Question: I have a div, which contains a text input field:
'''
<div id="age" class="fullScreen">
<input type="text" id="age" class="textInput" placeholder="Please enter age..." />
<button type="button" onclick="submitAge()">Submit</button>
</div>
'''
submitAge() looks like this:
'''
function submitAge() {
var ageVal = document.getElementById("age").text;
alert(ageVal);
}
'''
But in Google Chrome and Webkit Nightly I see an alert with the text "undefined" (I can't test in any other browsers because the page contains web-sockets).
The chrome developer tools show this:

I assume that the problem is that the input is not in a form, but I don't want it to be in a form because I will be submitting the data via websockets.
Do I have to put it in a form or is there a better solution?
Thanks.
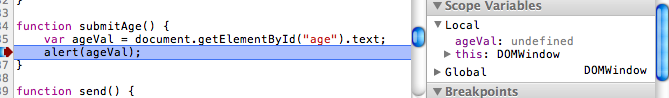
Answer: You have redefined the id "age". Rename either your div or input and you should be fine.